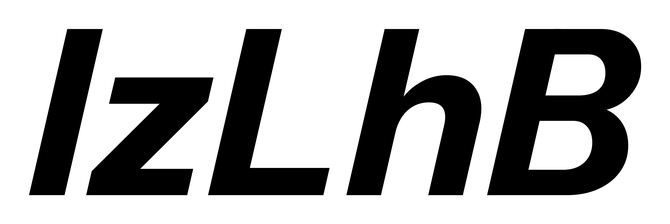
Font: InstrumentSans-Italic_Bold_Italic